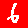
Digit: 6